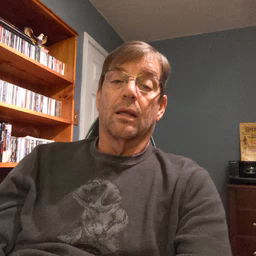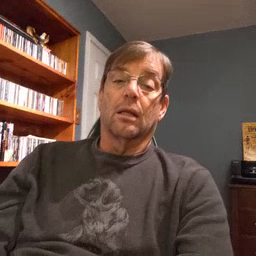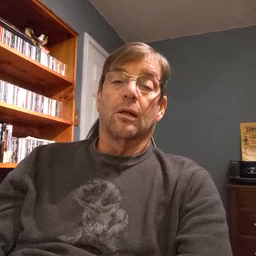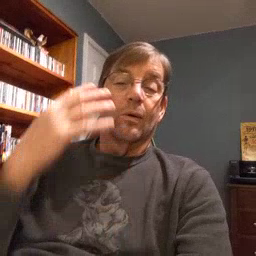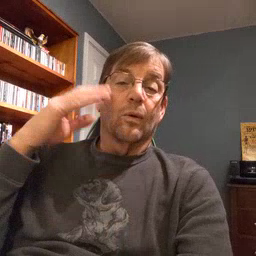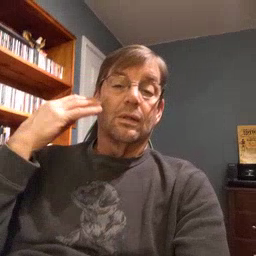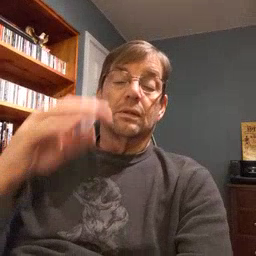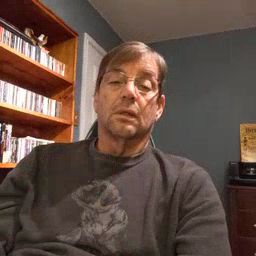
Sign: noisy